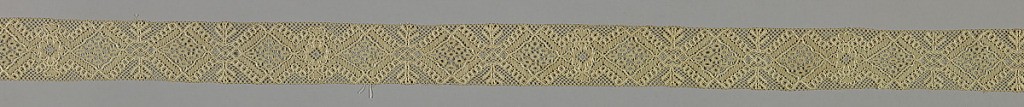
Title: Band
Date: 19th century
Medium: linen Technique: bobbin lace
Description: Lace insertion in a pattern of ornamented lozenge shapes alternating with leaf forms. In a provincial style.